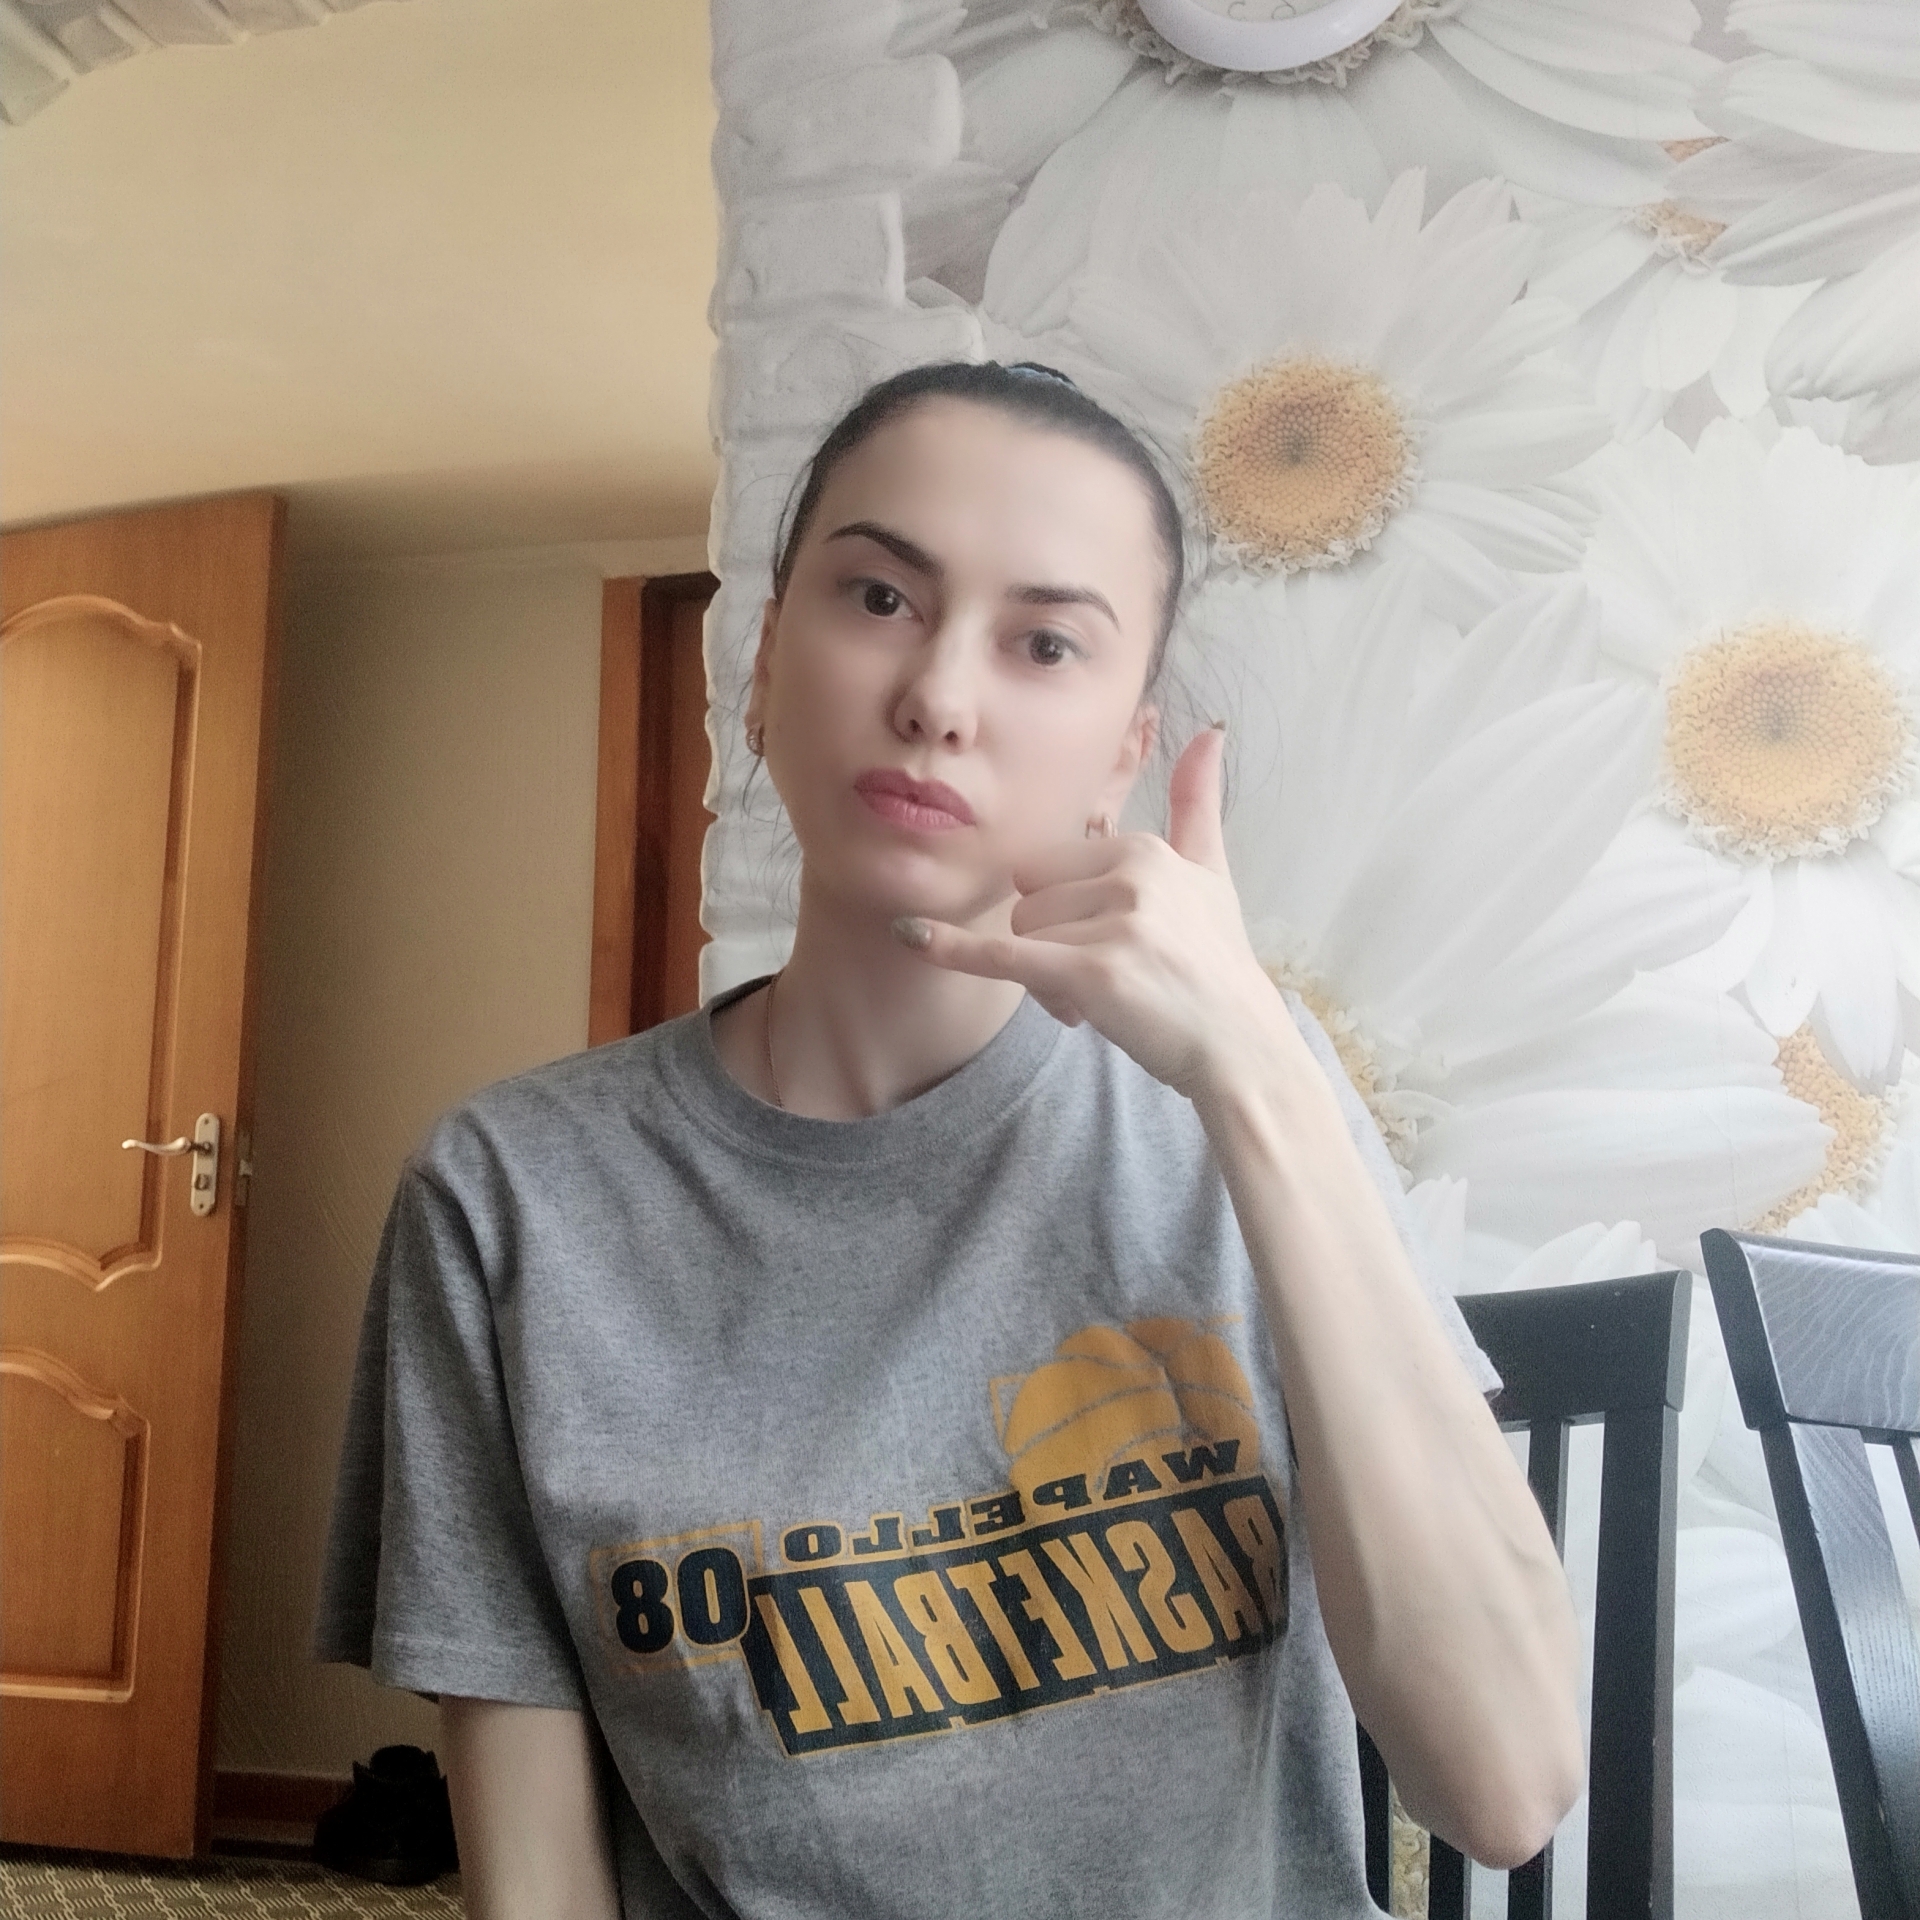
Label: noise